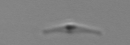
Label: Cylindrotheca